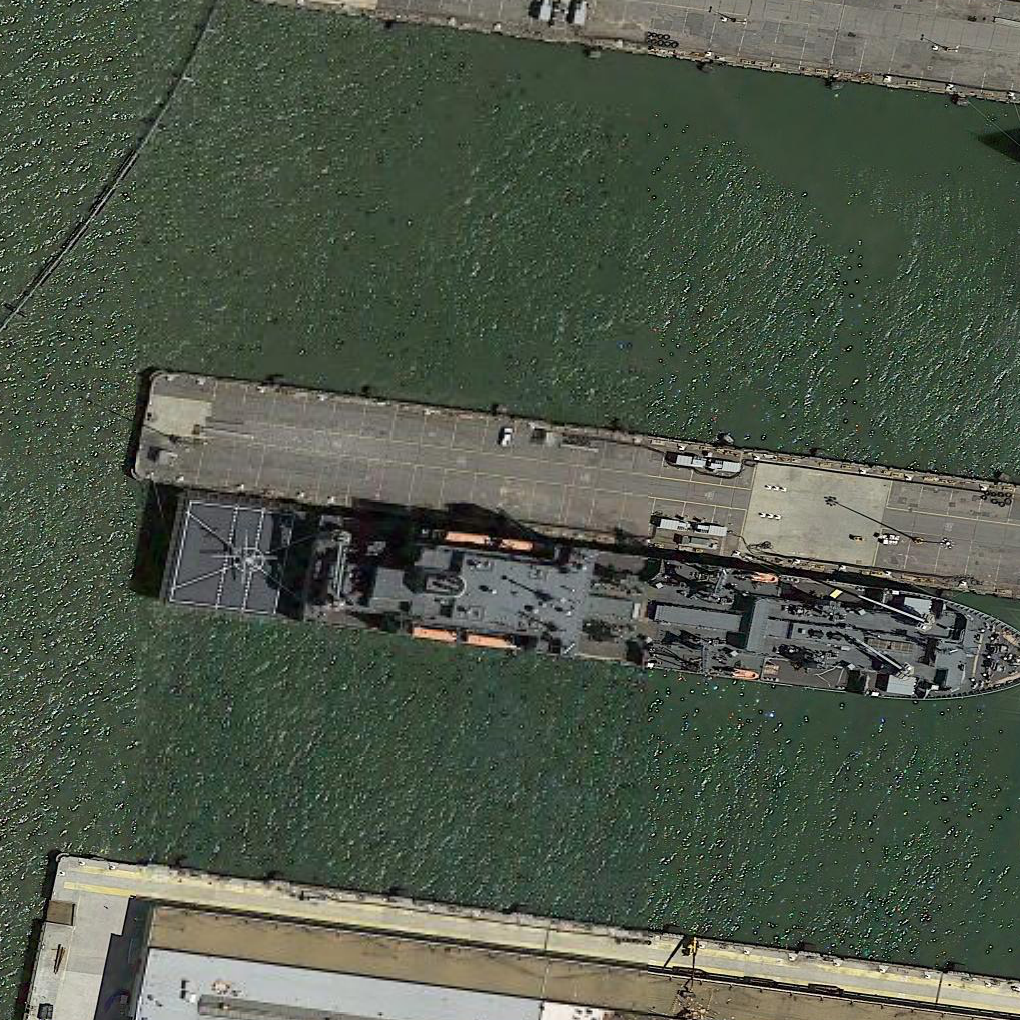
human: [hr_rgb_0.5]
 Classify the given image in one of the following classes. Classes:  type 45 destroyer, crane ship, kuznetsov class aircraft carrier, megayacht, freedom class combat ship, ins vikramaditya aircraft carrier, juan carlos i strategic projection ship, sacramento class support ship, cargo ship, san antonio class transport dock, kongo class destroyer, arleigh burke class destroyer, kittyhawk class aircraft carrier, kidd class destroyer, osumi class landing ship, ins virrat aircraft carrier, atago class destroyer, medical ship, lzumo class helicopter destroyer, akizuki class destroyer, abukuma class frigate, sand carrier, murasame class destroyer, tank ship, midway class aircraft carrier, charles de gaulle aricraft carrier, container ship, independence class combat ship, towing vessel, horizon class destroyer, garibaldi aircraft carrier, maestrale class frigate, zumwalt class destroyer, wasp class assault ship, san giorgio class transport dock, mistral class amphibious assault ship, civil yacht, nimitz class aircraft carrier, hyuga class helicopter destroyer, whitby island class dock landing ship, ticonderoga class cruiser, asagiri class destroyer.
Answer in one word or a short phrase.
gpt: Crane ship